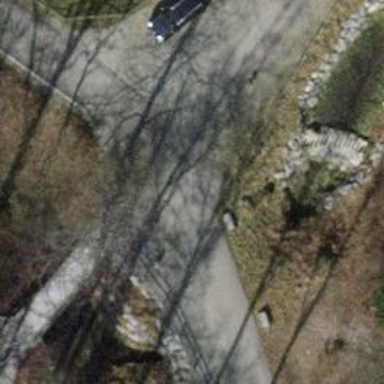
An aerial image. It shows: Footway with concrete surface.